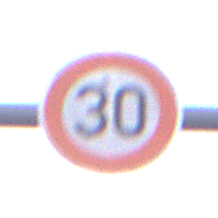
Verkehrszeichen: Geschwindigkeit30
Umgebung: Outdoor, Suburban
Tageszeit: SunriseSunset
Wetter: PartlyCloudy
Licht: Natural
Jahreszeit: NotSpecified
Kontrast: LowContrast